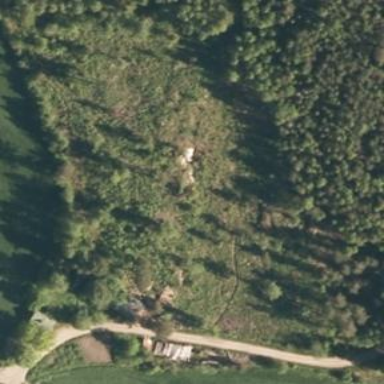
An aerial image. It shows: Scrub vegetation in area designated for logging.